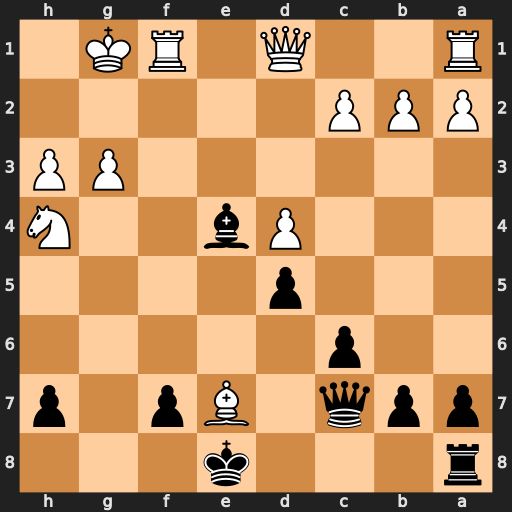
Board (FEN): r3k3/ppq1Bp1p/2p5/3p4/3Pb2N/6PP/PPP5/R2Q1RK1
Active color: b
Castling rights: q
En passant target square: -
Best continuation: Qxg3+ Ng2 Qxg2#